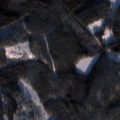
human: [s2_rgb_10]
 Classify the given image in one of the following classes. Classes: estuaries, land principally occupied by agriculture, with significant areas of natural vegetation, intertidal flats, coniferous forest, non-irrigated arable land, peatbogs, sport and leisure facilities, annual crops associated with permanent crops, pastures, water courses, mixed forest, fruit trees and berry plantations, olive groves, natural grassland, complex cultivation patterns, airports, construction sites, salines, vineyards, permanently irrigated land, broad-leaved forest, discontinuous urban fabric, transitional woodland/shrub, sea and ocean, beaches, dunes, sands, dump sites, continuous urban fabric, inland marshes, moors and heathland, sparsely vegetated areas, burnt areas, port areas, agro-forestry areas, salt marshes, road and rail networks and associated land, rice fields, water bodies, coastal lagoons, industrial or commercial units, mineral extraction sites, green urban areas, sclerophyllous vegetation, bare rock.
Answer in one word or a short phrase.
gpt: coniferous forest, transitional woodland/shrub